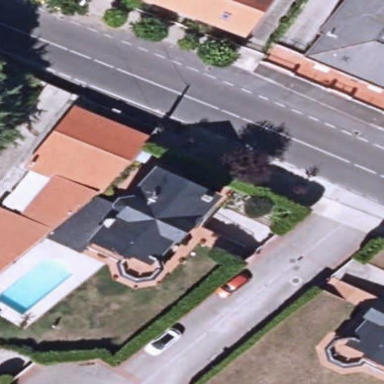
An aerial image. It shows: Simple and straightforward house.